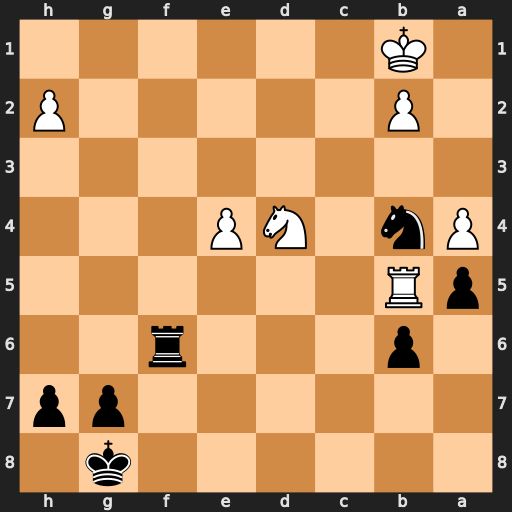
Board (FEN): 6k1/6pp/1p3r2/pR6/Pn1NP3/8/1P5P/1K6
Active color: b
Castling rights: -
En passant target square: -
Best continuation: Rf1#